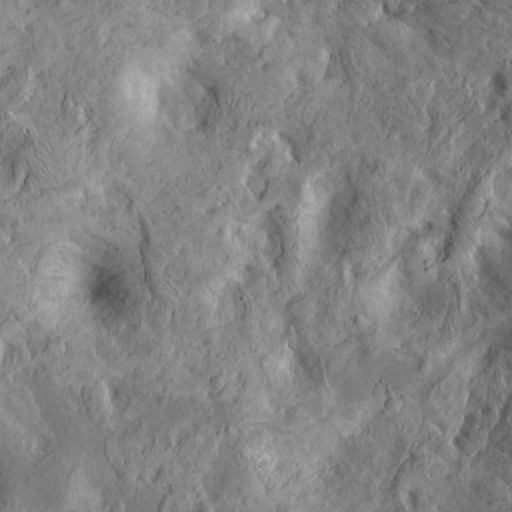
Objects detected: cone, cone, cone, cone